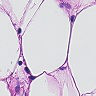
Metastatic tissue present: no